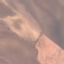
Land use / land cover: AnnualCrop